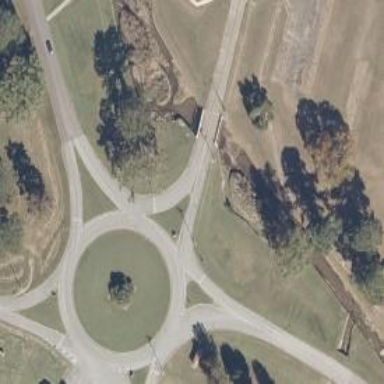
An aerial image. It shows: Tertiary road leading to roundabout junction.